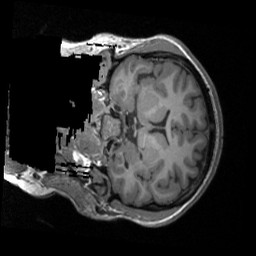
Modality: T1w
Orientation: coronal